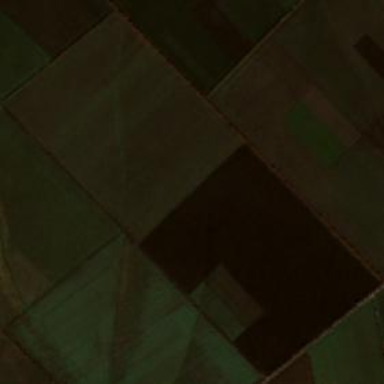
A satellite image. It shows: View of farmland.